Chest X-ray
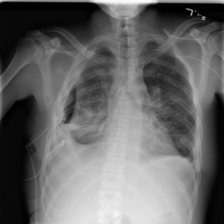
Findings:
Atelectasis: negative
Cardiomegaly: negative
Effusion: positive
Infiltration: negative
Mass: negative
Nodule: negative
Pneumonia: negative
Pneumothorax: negative
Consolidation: negative
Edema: negative
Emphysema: negative
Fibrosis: negative
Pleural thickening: negative
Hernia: negative